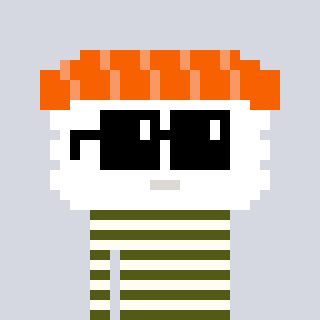
a pixel art character with square black sunglasses, a nigiri-shaped head and a grayscale-colored body on a cool background